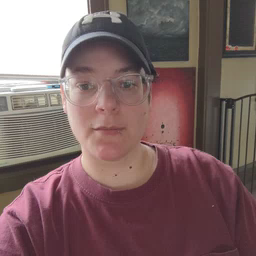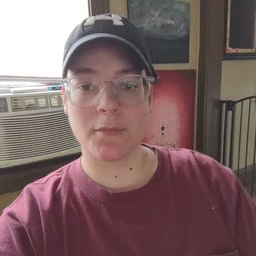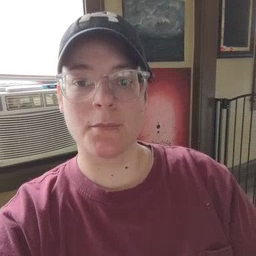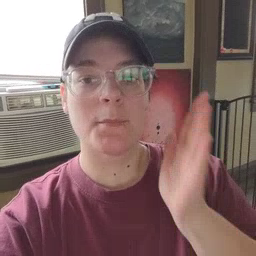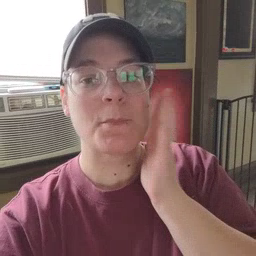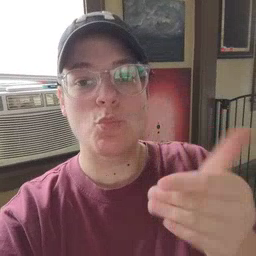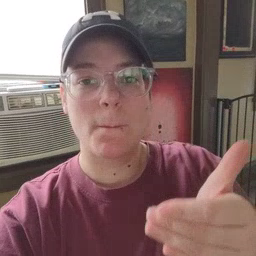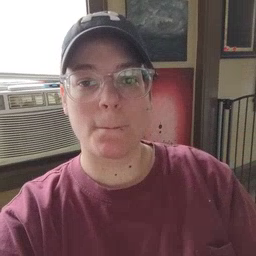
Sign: bedroom